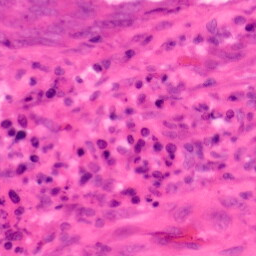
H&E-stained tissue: Colon